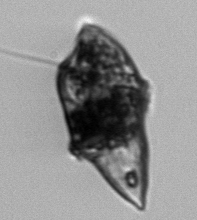
Label: Gyrodinium